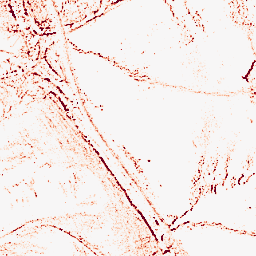
Category: morphological
Decomposition family: morphological_square
Decomposition parameters: operation: opening
size: 3
Upsampling method: linear_exact
Upsampling parameters: scale: 4
Upsampling scale: 4